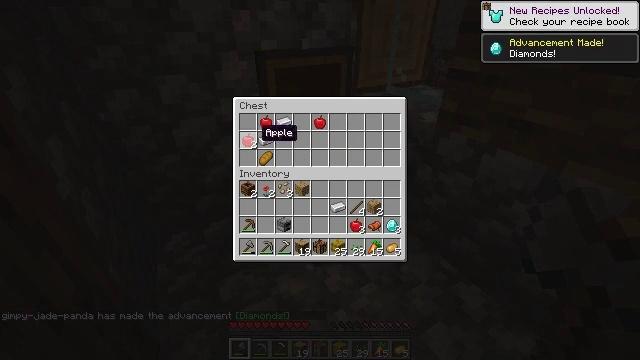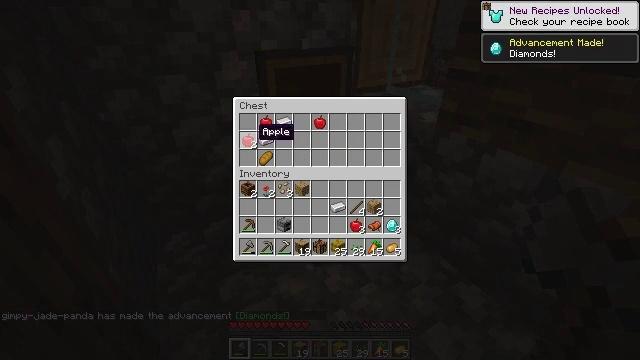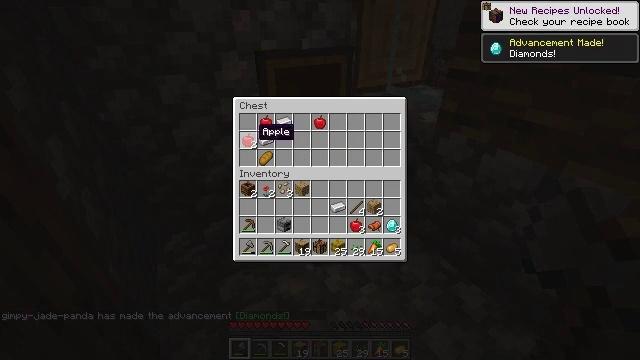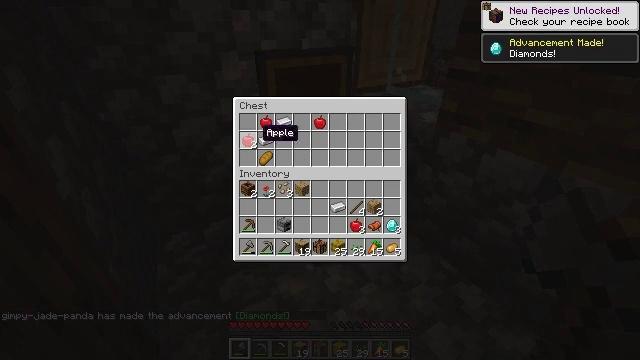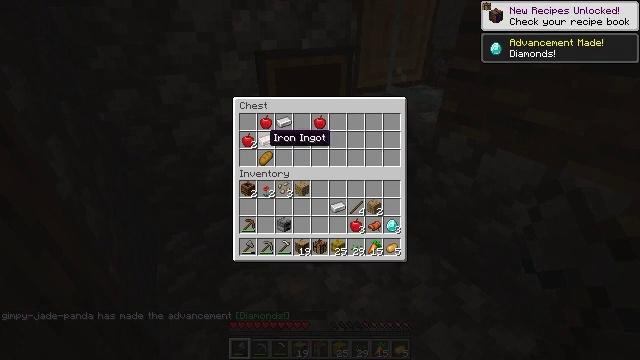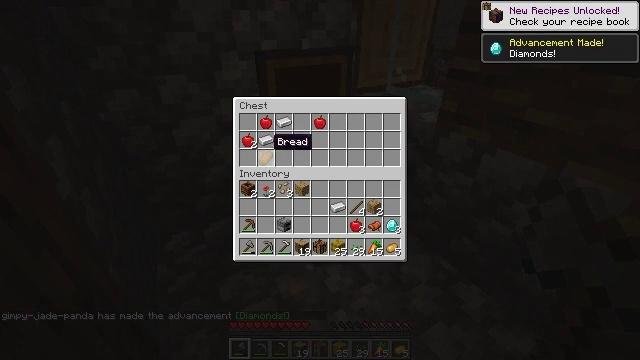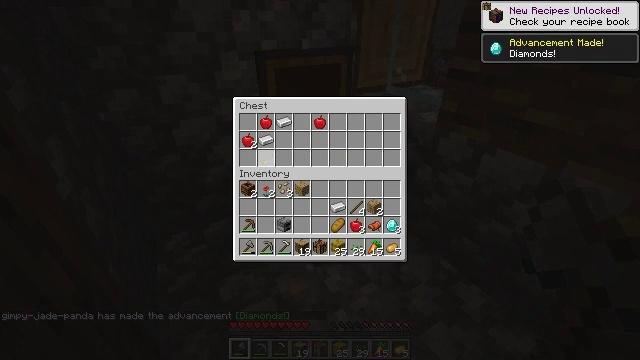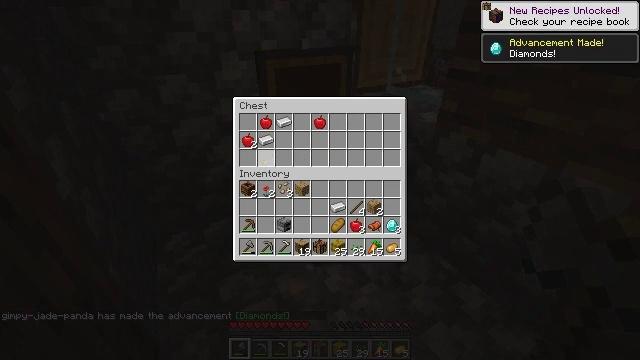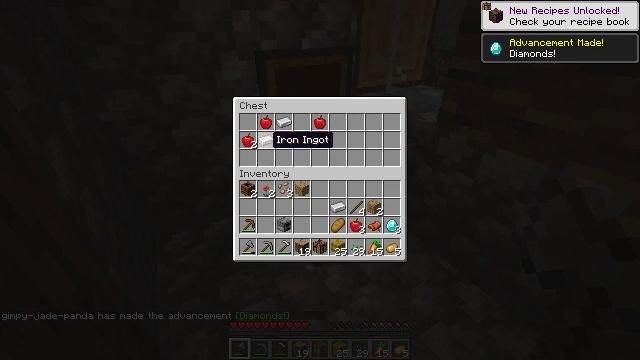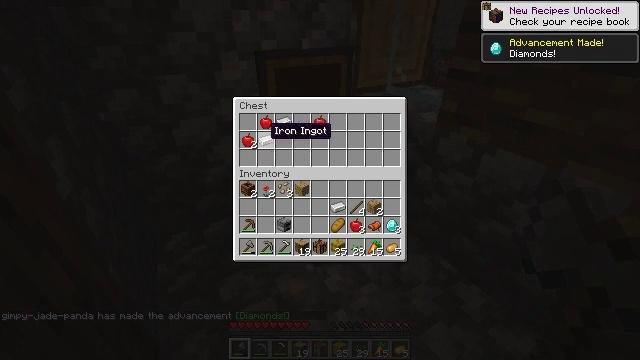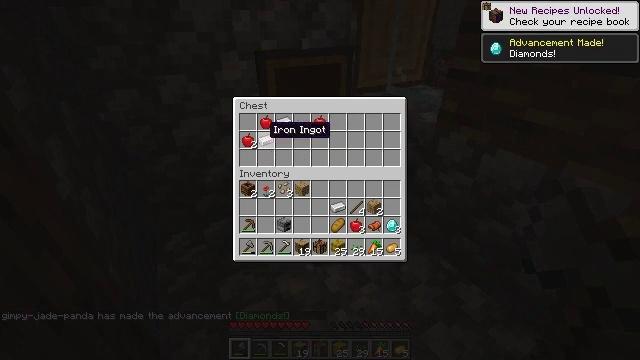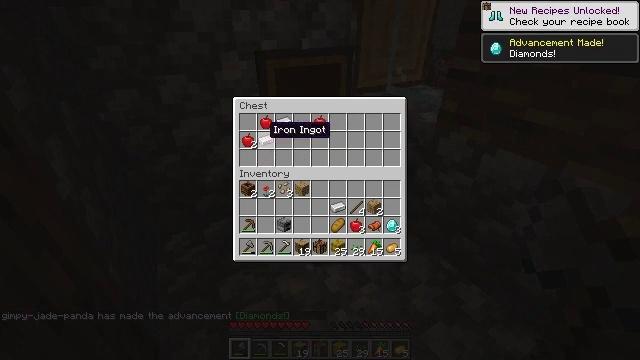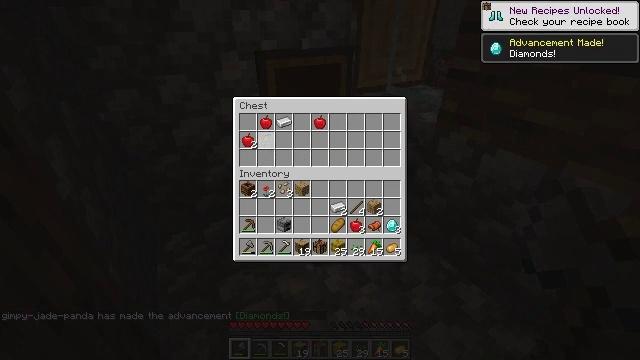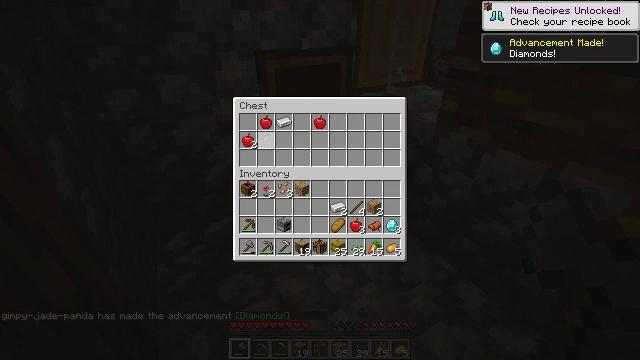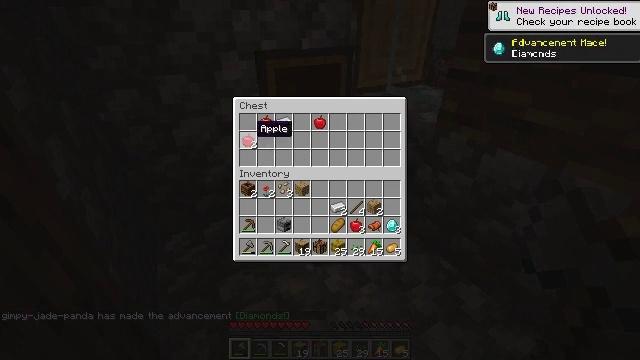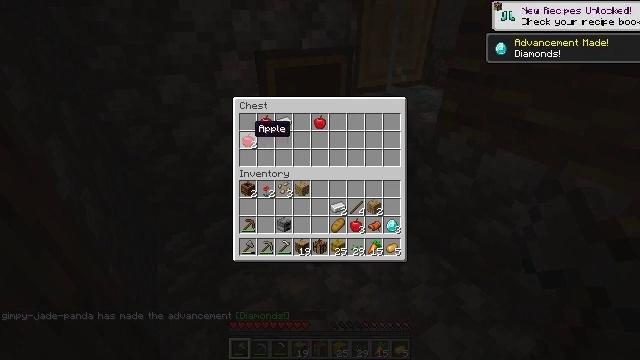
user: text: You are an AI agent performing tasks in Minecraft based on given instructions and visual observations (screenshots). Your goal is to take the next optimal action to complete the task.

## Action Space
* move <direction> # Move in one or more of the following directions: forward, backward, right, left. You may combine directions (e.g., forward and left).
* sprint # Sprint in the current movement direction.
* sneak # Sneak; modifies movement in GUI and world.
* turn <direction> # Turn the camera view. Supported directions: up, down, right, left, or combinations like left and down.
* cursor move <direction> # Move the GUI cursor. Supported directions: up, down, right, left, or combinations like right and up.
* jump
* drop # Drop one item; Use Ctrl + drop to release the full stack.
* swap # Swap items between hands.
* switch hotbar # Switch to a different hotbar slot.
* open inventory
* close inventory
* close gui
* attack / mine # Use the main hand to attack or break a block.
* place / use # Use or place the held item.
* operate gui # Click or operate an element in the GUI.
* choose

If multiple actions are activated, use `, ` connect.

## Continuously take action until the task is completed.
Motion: motion action
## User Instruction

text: Break oak leaves from the trees.
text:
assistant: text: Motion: sneak
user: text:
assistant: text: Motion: sneak
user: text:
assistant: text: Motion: sneak
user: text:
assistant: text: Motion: sneak, cursor move right
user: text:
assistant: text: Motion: sneak
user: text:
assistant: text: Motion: sneak, operate gui
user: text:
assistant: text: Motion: sneak, operate gui
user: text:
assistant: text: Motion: sneak, operate gui
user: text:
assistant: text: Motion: sneak, cursor move up
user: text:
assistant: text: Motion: sneak
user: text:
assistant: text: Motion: sneak
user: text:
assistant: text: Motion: sneak, operate gui
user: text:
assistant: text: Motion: sneak, operate gui
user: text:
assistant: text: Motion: sneak, cursor move left
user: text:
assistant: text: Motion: sneak
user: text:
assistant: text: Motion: sneak
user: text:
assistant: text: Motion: sneak, operate gui
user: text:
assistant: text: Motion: sneak, operate gui
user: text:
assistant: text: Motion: sneak, cursor move right
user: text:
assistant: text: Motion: sneak
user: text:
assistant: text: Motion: sneak
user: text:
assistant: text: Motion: sneak, operate gui
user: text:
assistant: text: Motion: sneak, operate gui
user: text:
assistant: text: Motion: sneak, operate gui
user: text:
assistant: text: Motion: sneak
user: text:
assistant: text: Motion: sneak
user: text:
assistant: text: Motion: sneak
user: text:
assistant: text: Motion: sneak
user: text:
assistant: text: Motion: sneak
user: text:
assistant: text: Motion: sneak